Question: I am trying to play a video by using django with html5 video tag but couldn't.
The main problem is that the server cannot get a 'video' file.
I got this error:
'''
[06/Jan/2014 23:52:07] "GET absolute_path_of_media/sample.mp4 HTTP/1.1" <PHONE>
'''
and in inspect elements:

Here, I will show you my code.
templates/videoplay.html:
'''
{% extends "app/base.html" %}
{% block contents %}
<video name='demo' controls autoplay width='50%' height='40%'>
<source src="{{media}}/sample.mp4" type="video/mp4"></source>
</video>
{% endblock %}
'''
views.py:
'''
def index(request):
return render(request, "app/videoplay.html", {'media': MEDIA_ROOT})
'''
I imported 'MEDIA_ROOT' from settings.py and it is absolute path of media directory.
develop environment:
'''
browser: chrome
django:1.6.1
python:2.7
'''
static and media directories' relation:
'''
mysite/
static/
sample.mp4
media/
sample.mp4
templates/
....
views.py
....
'''
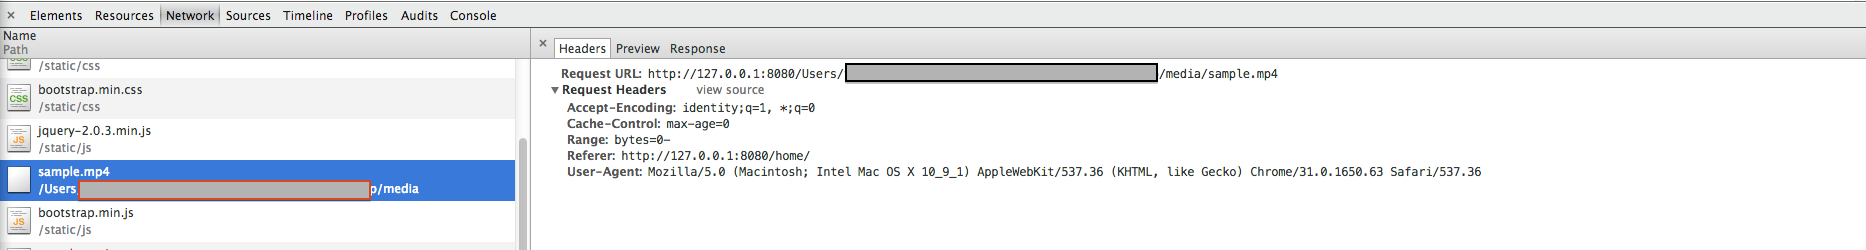
Answer: You're missing the slash at the start of the file URL, and you don't need to pass the MEDIA_ROOT into the context, use the {{ STATIC_URL }} template variable that you set in your settings file.
To clarify from the comments below, your MEDIA_ROOT setting is where django will store media files (user uploaded). The STATIC_ROOT is where django will look for static files (your js/css/images etc).
The 'STATIC_URL' and 'MEDIA_URL' settings are used in the template. They will be set to something like 'STATIC_URL = "/static/"' and 'MEDIA_URL = "/media/"' and they are passed to the template by django so when you do:
'''
<img src="{{ STATIC_URL }}sample.jpg" />
'''
or
'''
<source src="{{ MEDIA_URL }}sample.mp4" type="video/mp4"></source>
'''
it replaces '{{ STATIC_URL}}' with '"/static/"' so you end up with '"/static/sample.jpg"' as the src url which django uses to fetch your file from the STATIC_ROOT.